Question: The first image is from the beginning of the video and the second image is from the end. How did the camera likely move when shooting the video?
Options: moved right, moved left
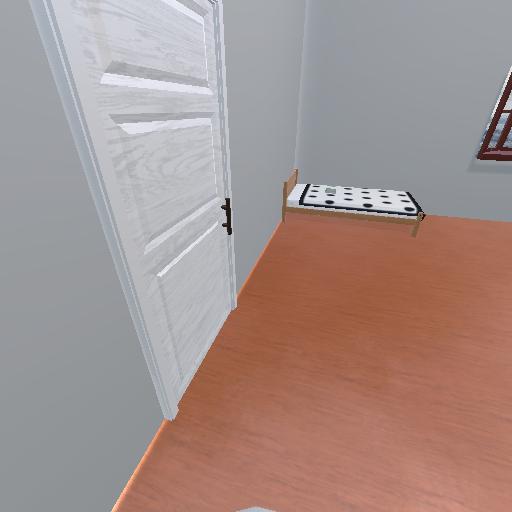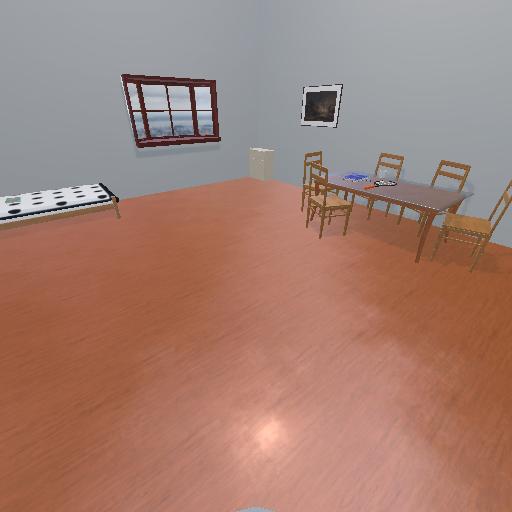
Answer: moved right